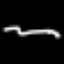
Label: squiggle